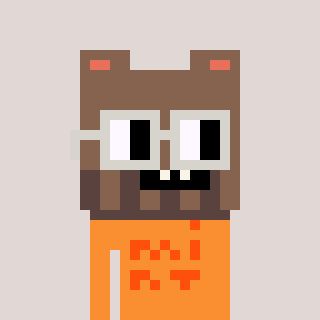
a pixel art character with square light gray glasses, a bear-shaped head and a orange-colored body on a warm background